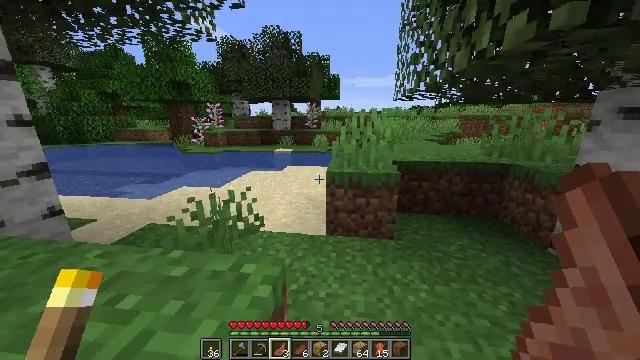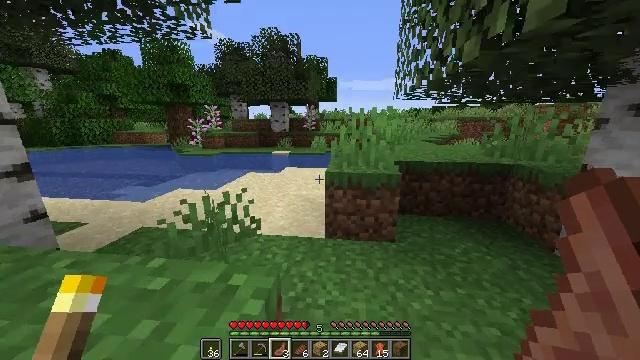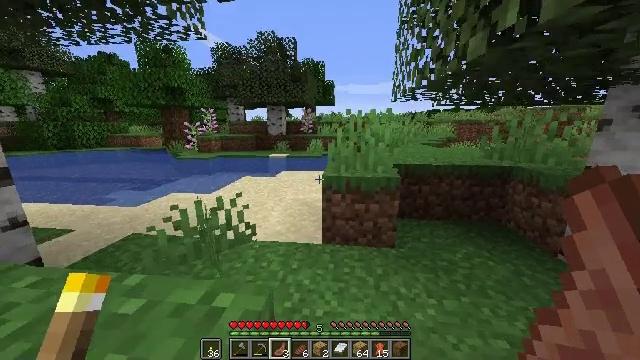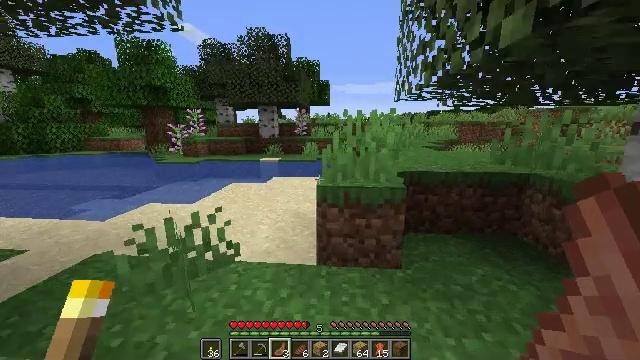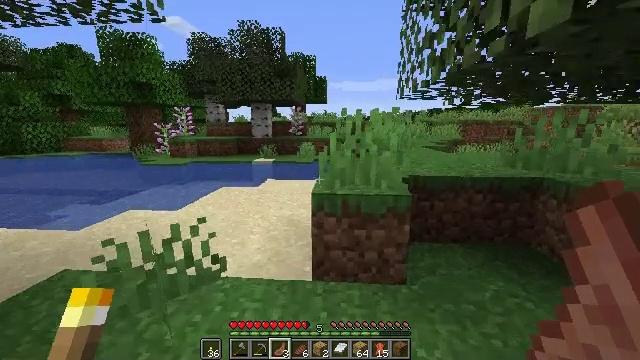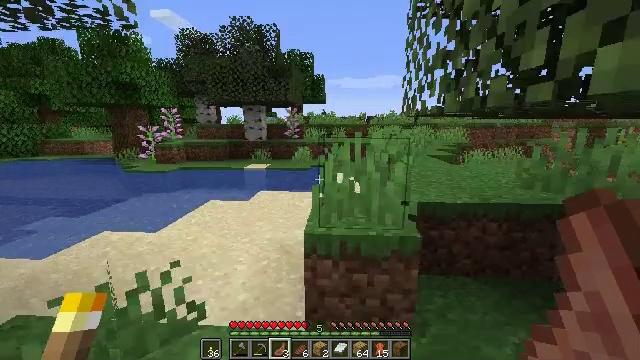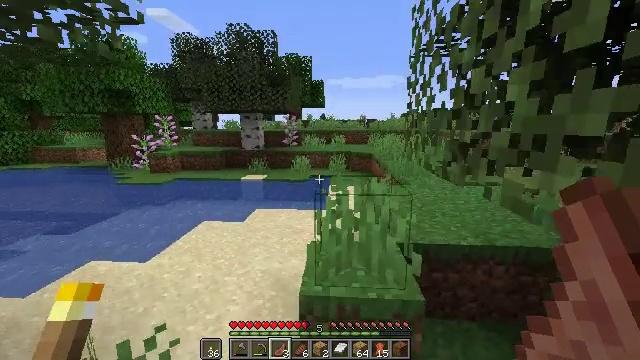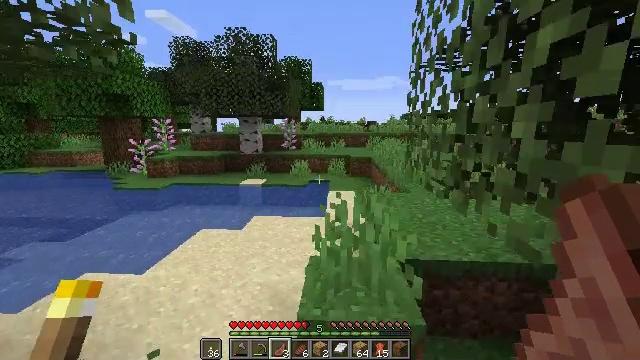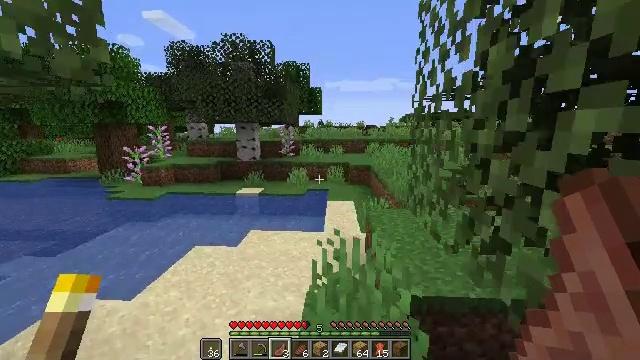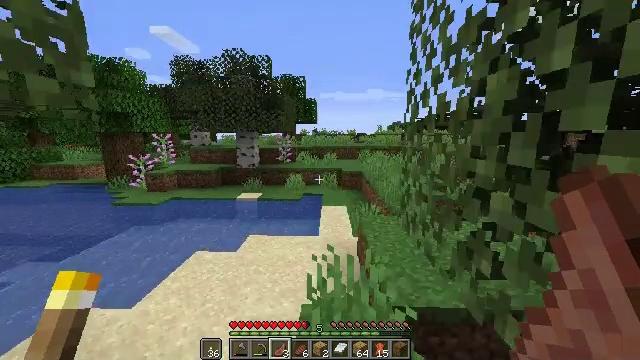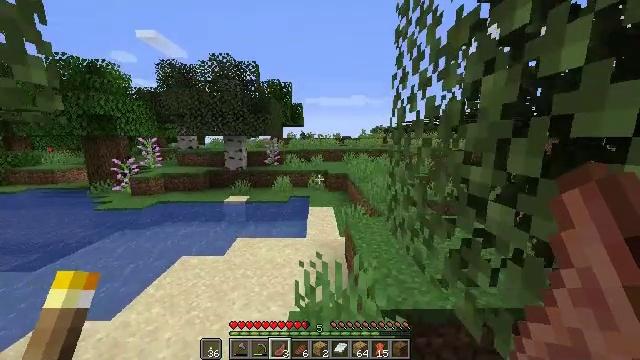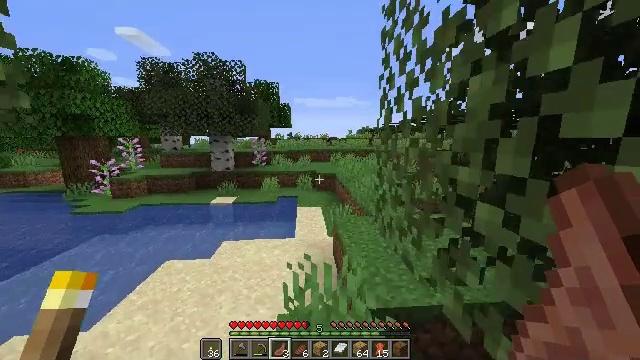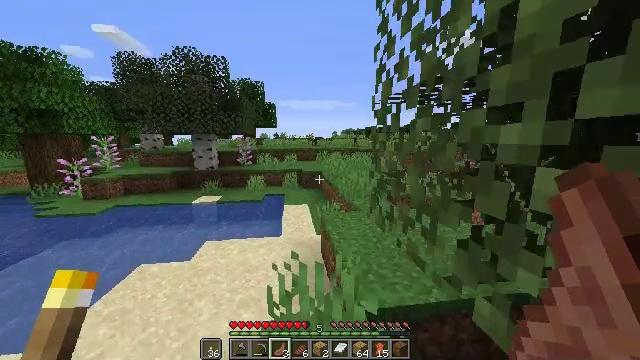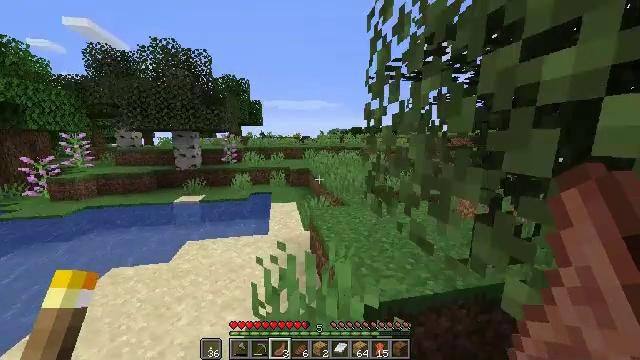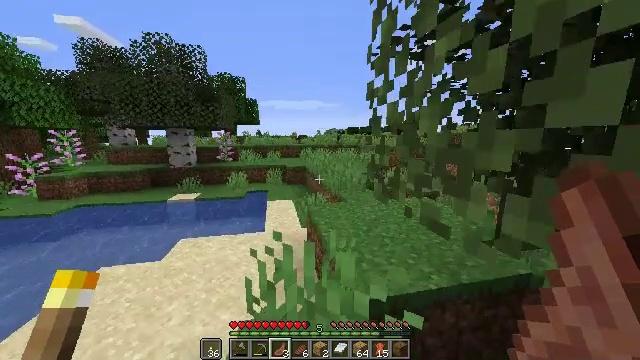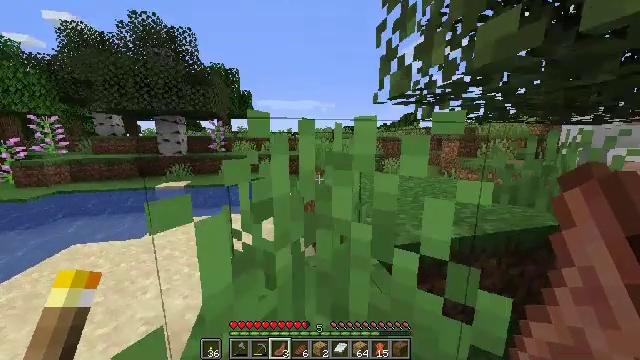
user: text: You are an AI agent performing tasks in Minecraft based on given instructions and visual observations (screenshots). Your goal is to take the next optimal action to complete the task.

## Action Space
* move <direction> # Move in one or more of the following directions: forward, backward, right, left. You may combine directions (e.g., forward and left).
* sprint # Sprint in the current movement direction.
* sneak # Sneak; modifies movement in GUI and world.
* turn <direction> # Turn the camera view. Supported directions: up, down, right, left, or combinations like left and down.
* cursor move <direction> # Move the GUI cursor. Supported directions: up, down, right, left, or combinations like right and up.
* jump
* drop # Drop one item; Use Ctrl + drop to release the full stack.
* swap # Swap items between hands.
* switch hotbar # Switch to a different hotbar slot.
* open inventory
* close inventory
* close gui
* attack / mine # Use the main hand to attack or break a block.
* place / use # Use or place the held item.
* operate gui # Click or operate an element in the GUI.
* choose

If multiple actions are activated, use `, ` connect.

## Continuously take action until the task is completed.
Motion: motion action
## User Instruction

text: Drop a cooked mutton.
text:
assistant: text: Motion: move forward, sprint
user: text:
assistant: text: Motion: move forward, sprint
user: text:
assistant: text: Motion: move forward, sprint, turn right and up
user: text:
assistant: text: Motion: move forward, sprint
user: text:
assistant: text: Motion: move forward, sprint, jump
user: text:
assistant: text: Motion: move forward, sprint, jump
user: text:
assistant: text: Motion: move forward, sprint, jump
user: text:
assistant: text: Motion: move forward, sprint, jump
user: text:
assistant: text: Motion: move forward, sprint, turn right, jump
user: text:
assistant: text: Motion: move forward, sprint, turn right, jump
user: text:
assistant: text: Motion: move forward, sprint, turn right, jump
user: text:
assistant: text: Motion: move forward, sprint, turn right, jump
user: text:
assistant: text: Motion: move forward, sprint, turn right, jump
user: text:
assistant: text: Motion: move forward, sprint, jump
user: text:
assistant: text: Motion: move forward, sprint, turn right, jump
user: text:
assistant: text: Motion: move forward, sprint, jump
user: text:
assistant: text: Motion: move forward, sprint, jump
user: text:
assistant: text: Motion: move forward, sprint, jump
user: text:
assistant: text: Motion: move forward, sprint, turn left, jump
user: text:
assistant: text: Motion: move forward, sprint, turn left, jump
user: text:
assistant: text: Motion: move forward, sprint, jump
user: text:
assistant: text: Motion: move forward, sprint, jump
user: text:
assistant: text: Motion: move forward, sprint, jump
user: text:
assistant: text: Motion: move forward, sprint, jump
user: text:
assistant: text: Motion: move forward, sprint, jump
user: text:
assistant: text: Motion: move forward, sprint, turn right, jump
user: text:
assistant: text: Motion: move forward, sprint, turn right, jump
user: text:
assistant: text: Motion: move forward, sprint, turn right, jump
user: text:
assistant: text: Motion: move forward, sprint, jump
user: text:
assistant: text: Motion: move forward, sprint, jump